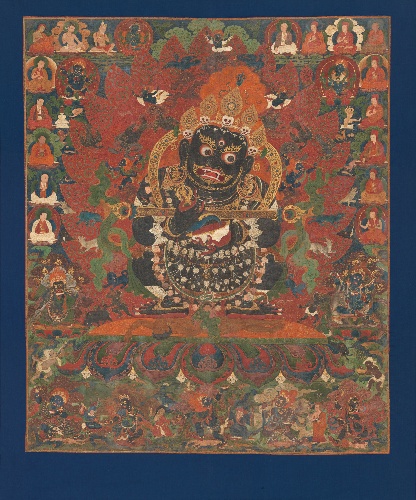
Date: ca. 1500
Object type: Tangka
Classification: Paintings
Medium: Distemper on cloth
Culture: Central Tibet
Dimensions: Image: 64 x 53 in. (162.6 x 134.6 cm)
Department: Asian Art
Credit line: Zimmerman Family Collection, Gift of the Zimmerman Family, 2012
Accession year: 2012
Repository: Metropolitan Museum of Art, New York, NY
Tags: Buddhism|Deities